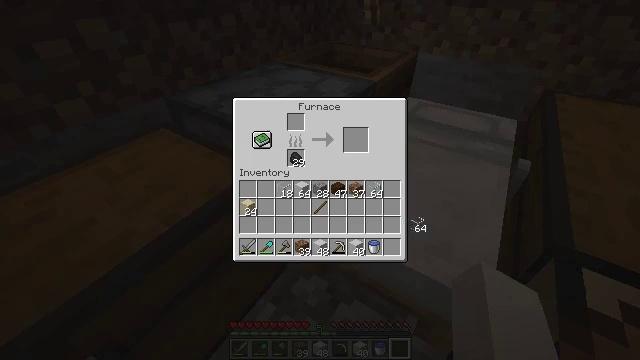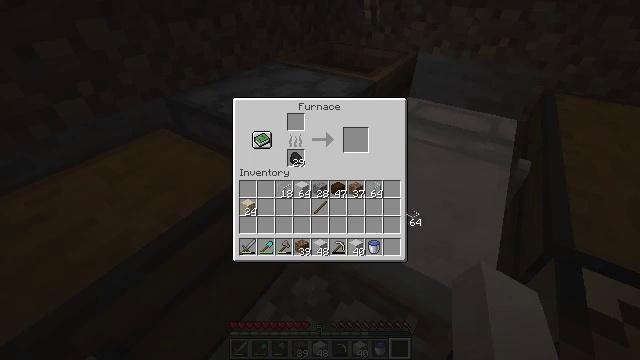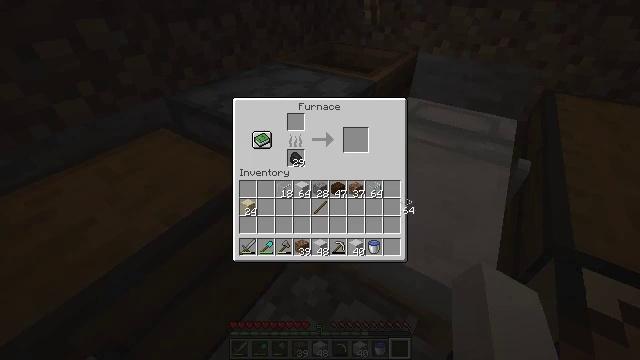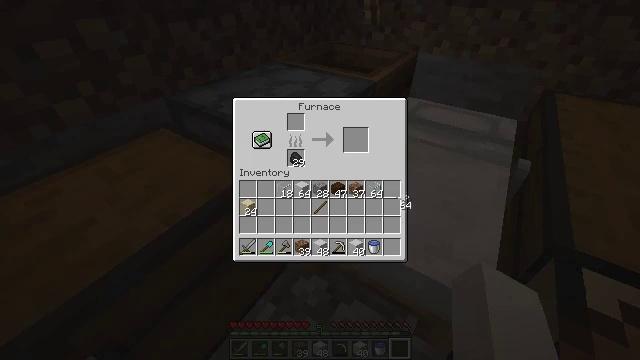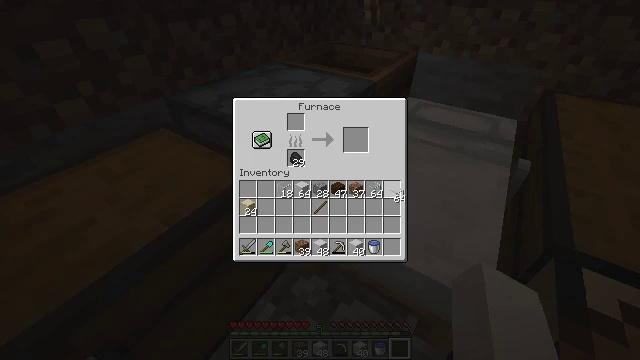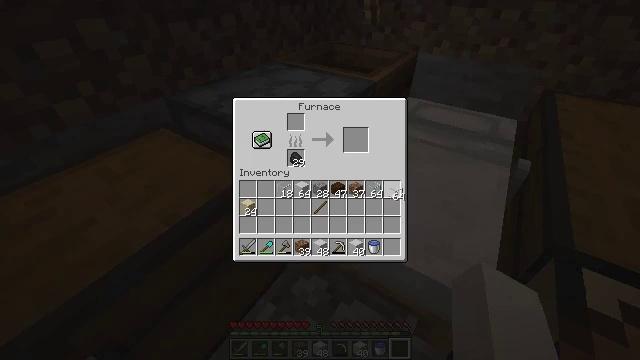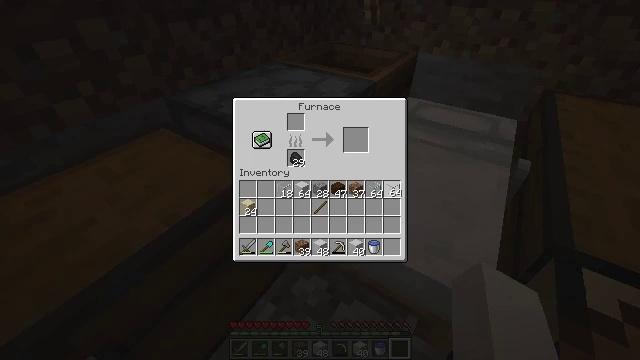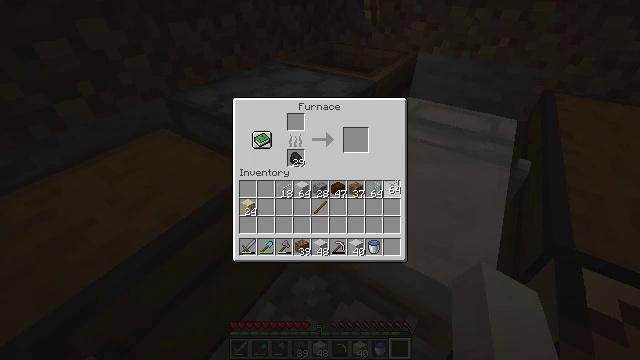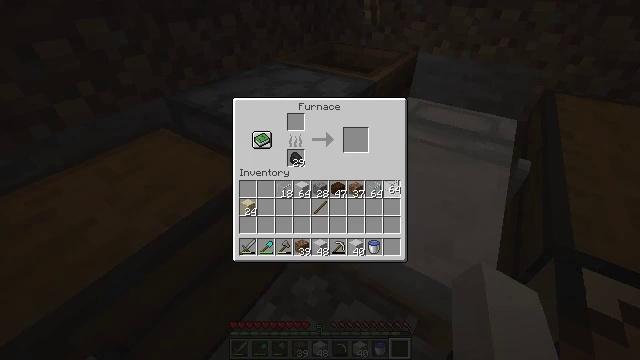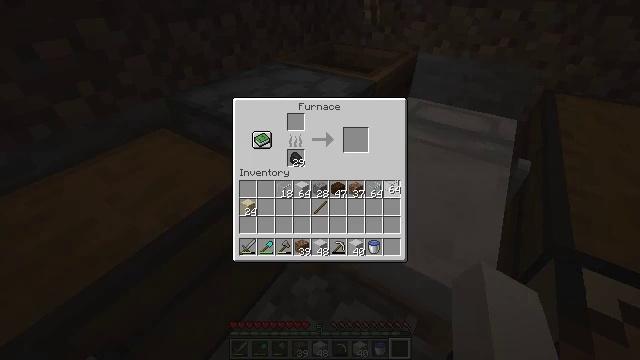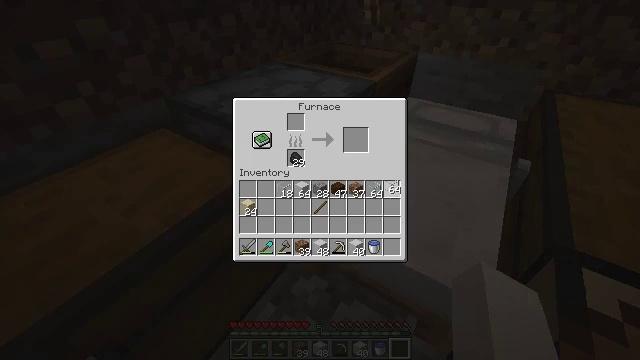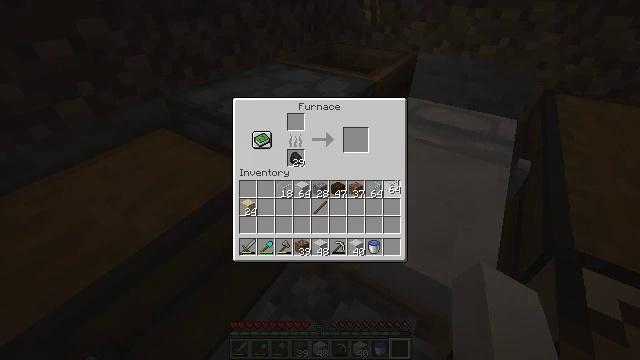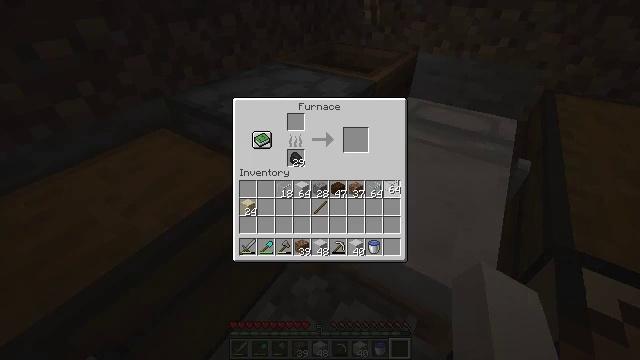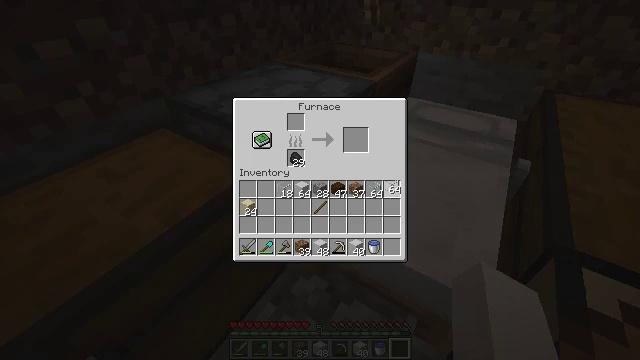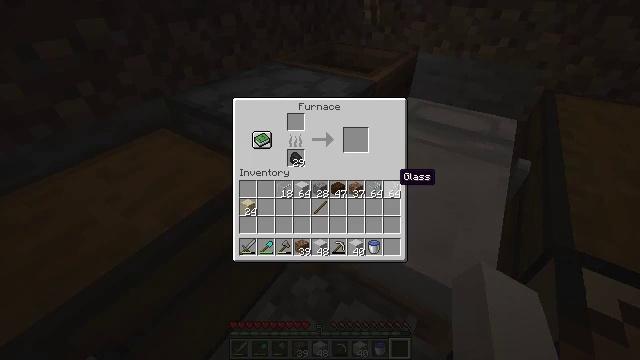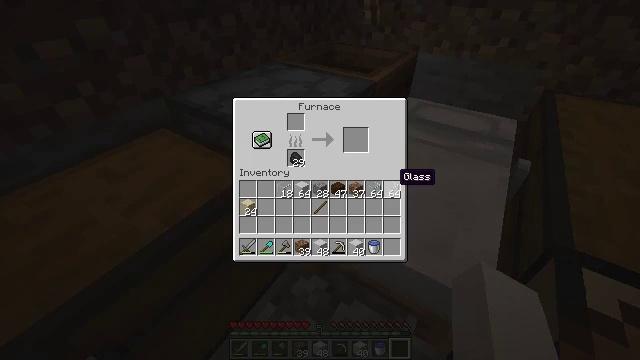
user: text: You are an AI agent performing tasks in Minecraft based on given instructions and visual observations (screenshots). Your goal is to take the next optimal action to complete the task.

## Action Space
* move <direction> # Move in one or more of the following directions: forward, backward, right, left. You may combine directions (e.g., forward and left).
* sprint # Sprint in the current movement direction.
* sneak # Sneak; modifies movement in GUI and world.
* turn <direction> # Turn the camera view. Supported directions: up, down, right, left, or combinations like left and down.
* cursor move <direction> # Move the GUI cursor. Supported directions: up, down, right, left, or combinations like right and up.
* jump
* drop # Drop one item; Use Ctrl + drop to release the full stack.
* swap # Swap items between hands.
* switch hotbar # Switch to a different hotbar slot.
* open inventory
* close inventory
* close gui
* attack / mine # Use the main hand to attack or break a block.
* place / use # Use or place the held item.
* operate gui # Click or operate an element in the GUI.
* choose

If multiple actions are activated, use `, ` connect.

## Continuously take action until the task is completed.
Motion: motion action
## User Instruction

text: craft item air
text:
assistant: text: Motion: no_op
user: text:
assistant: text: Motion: turn left and up
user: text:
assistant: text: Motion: no_op
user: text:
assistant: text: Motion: turn up
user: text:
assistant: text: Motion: no_op
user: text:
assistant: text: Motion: no_op
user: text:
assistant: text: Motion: no_op
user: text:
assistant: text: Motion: no_op
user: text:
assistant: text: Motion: no_op
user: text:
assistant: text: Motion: no_op
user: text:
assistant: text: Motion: attack / mine
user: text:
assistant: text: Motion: attack / mine
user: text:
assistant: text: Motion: attack / mine
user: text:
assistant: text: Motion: no_op
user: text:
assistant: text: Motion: no_op
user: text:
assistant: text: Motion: no_op
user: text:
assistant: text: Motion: no_op
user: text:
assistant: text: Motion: no_op
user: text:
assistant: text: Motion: no_op
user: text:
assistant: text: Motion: no_op
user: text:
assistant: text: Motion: turn right and down
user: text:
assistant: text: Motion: turn right and down
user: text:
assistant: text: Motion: no_op
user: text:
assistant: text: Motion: no_op
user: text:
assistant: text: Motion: no_op
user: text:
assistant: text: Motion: no_op
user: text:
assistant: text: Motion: no_op
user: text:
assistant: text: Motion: no_op
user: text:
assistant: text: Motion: no_op
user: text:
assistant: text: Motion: no_op